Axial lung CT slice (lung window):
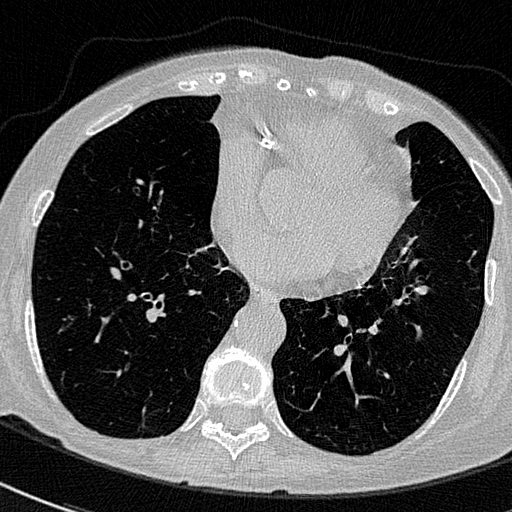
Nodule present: no